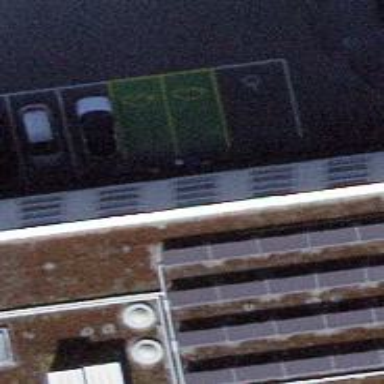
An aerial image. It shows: Charging station.